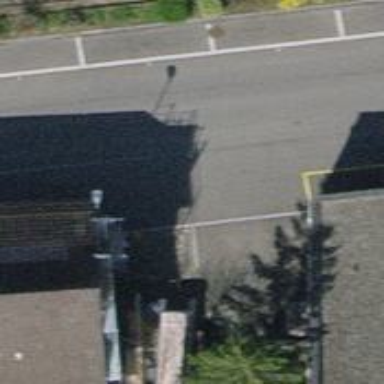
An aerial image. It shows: Sidewalk.